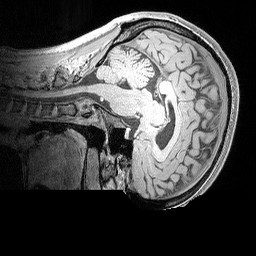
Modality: MP2RAGE
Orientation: sagittal
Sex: female
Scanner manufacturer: siemens
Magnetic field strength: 3 T
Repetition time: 5 s
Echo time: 0.00292 s